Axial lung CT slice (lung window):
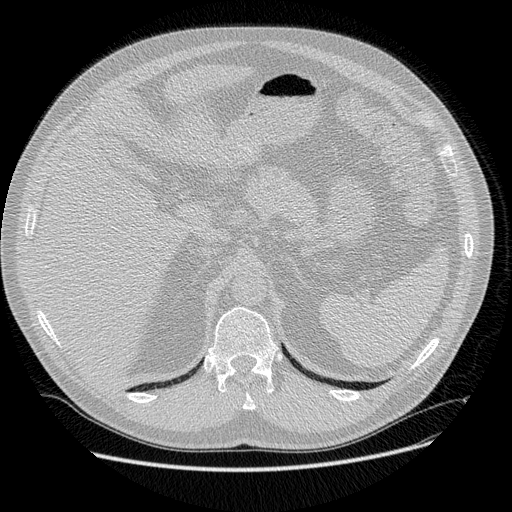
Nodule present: no